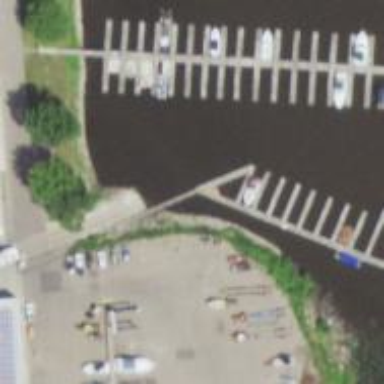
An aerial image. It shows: Slipway on leisure land.